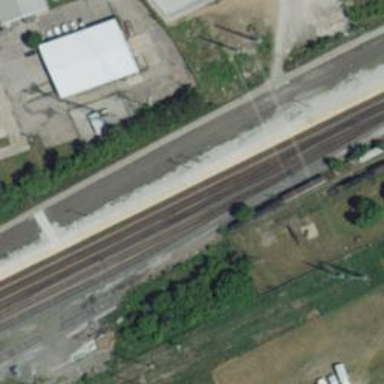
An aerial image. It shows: Railway siding for service.